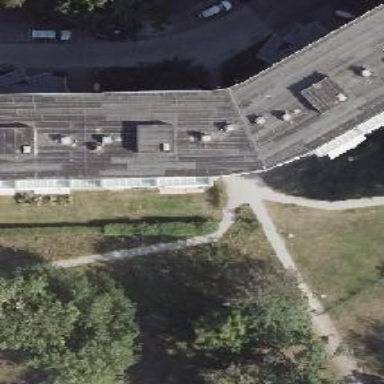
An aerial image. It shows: Footway tunnel passing through building.